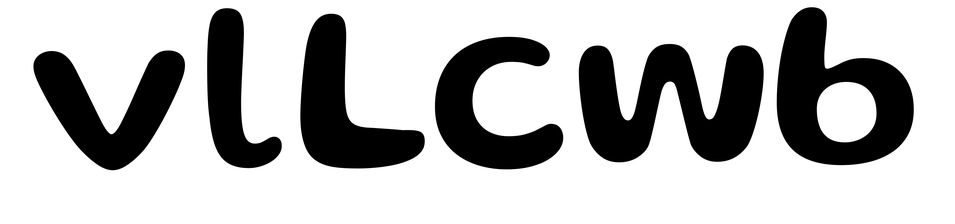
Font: Gluten_Medium